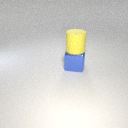
large yellow rubber cylinder above large blue metal cube